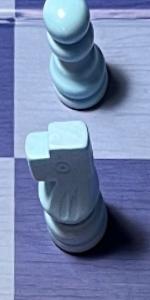
Label: Knight_White